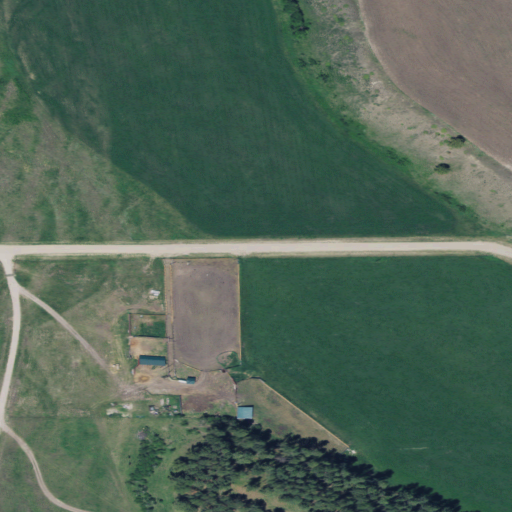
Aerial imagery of valley in Montana named Lyon Canyon containing shrub, herbaceous wetlands, cultivated crops, grassland, evergreen forest, and open development